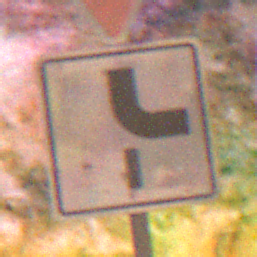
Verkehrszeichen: VerlaufVorfahrtsstrasse10
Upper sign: VorfahrtGewaehren
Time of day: Night
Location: Outdoor (Nature)
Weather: Clear
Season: NotSpecified
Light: Natural